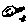
Label: moon